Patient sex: M
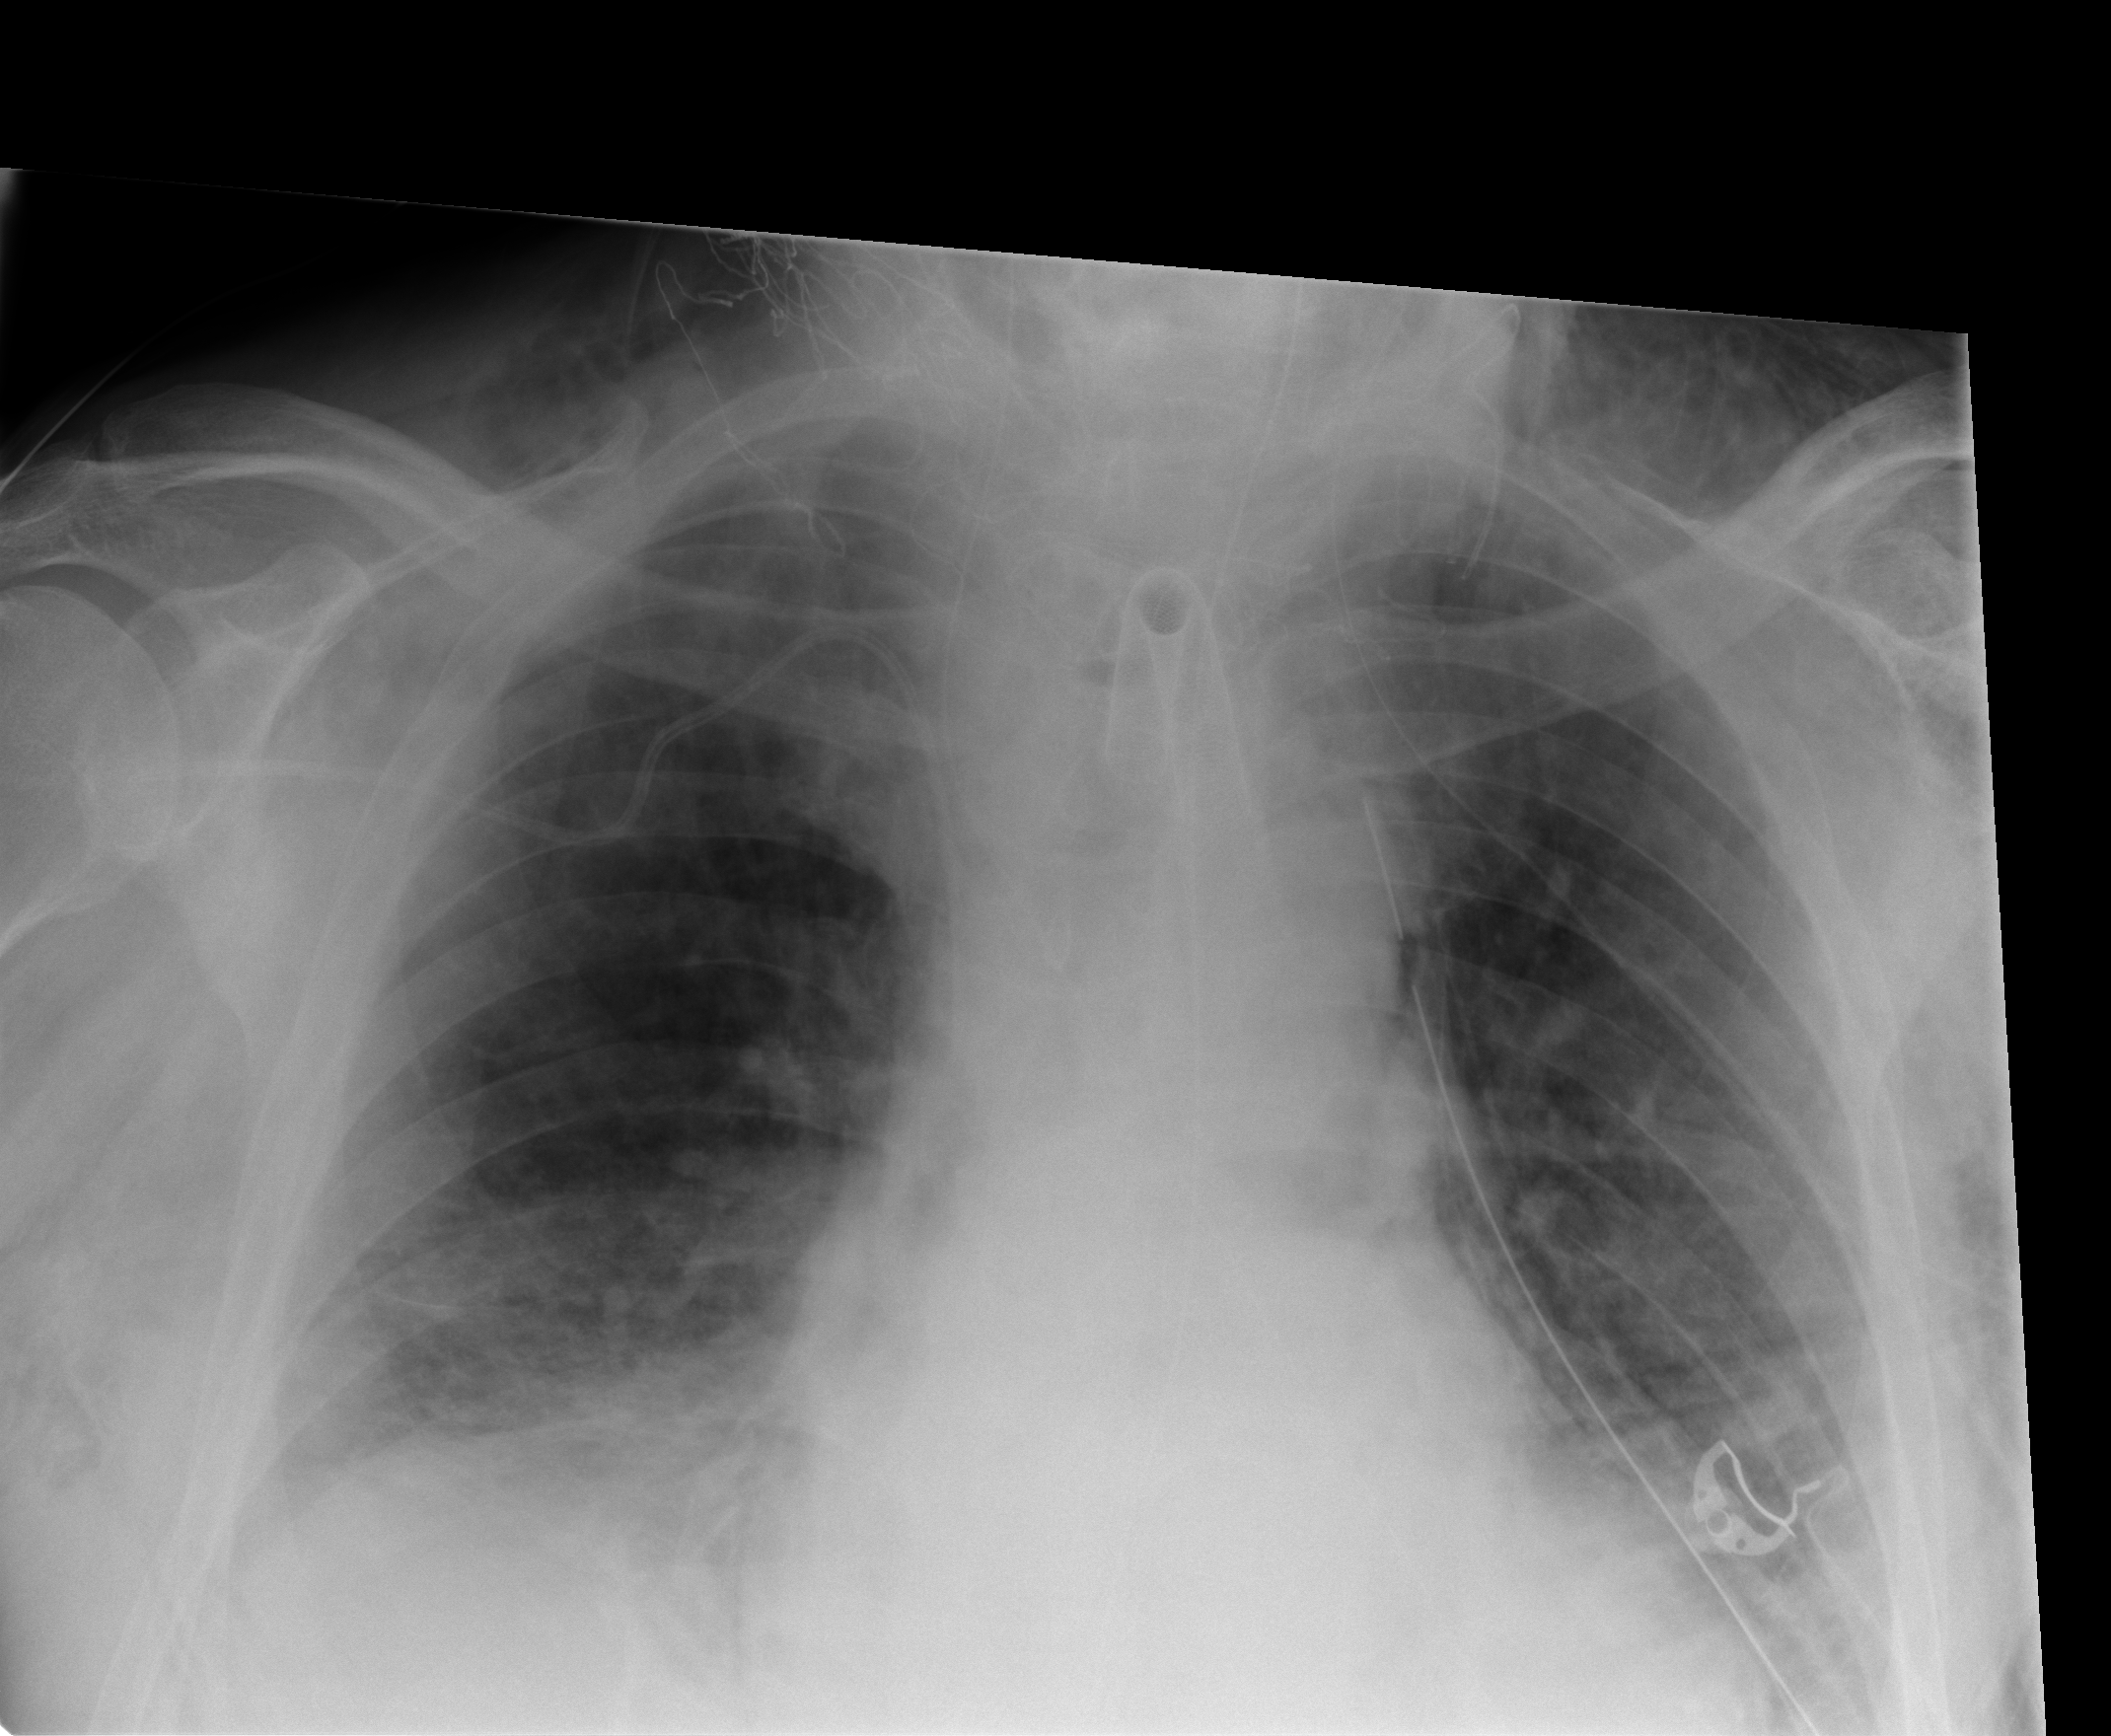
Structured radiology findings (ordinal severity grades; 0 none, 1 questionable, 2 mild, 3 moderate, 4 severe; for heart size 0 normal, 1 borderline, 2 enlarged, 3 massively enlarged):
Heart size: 2
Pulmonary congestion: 0
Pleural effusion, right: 0
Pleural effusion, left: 0
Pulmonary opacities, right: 2
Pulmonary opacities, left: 2
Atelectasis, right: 2
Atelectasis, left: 2